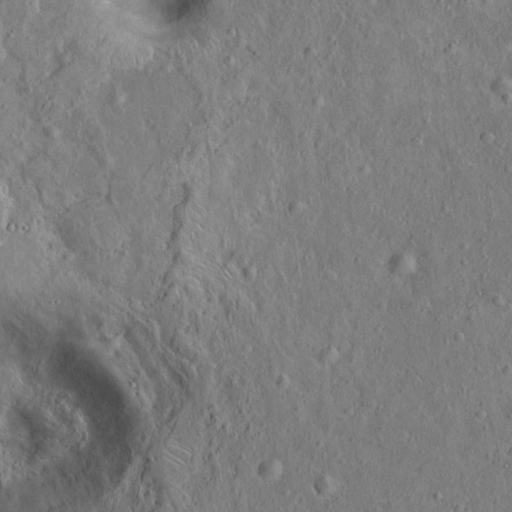
Objects detected: cone, cone, cone